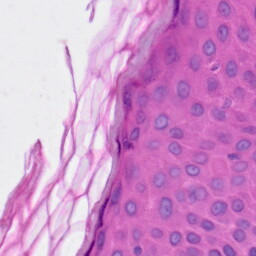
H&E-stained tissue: Skin